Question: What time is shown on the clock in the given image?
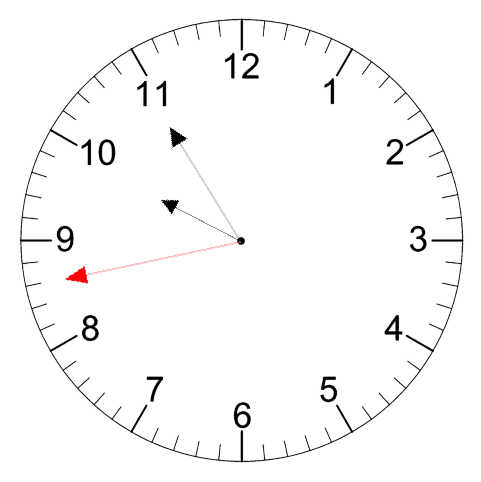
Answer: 09:54:43